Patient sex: M
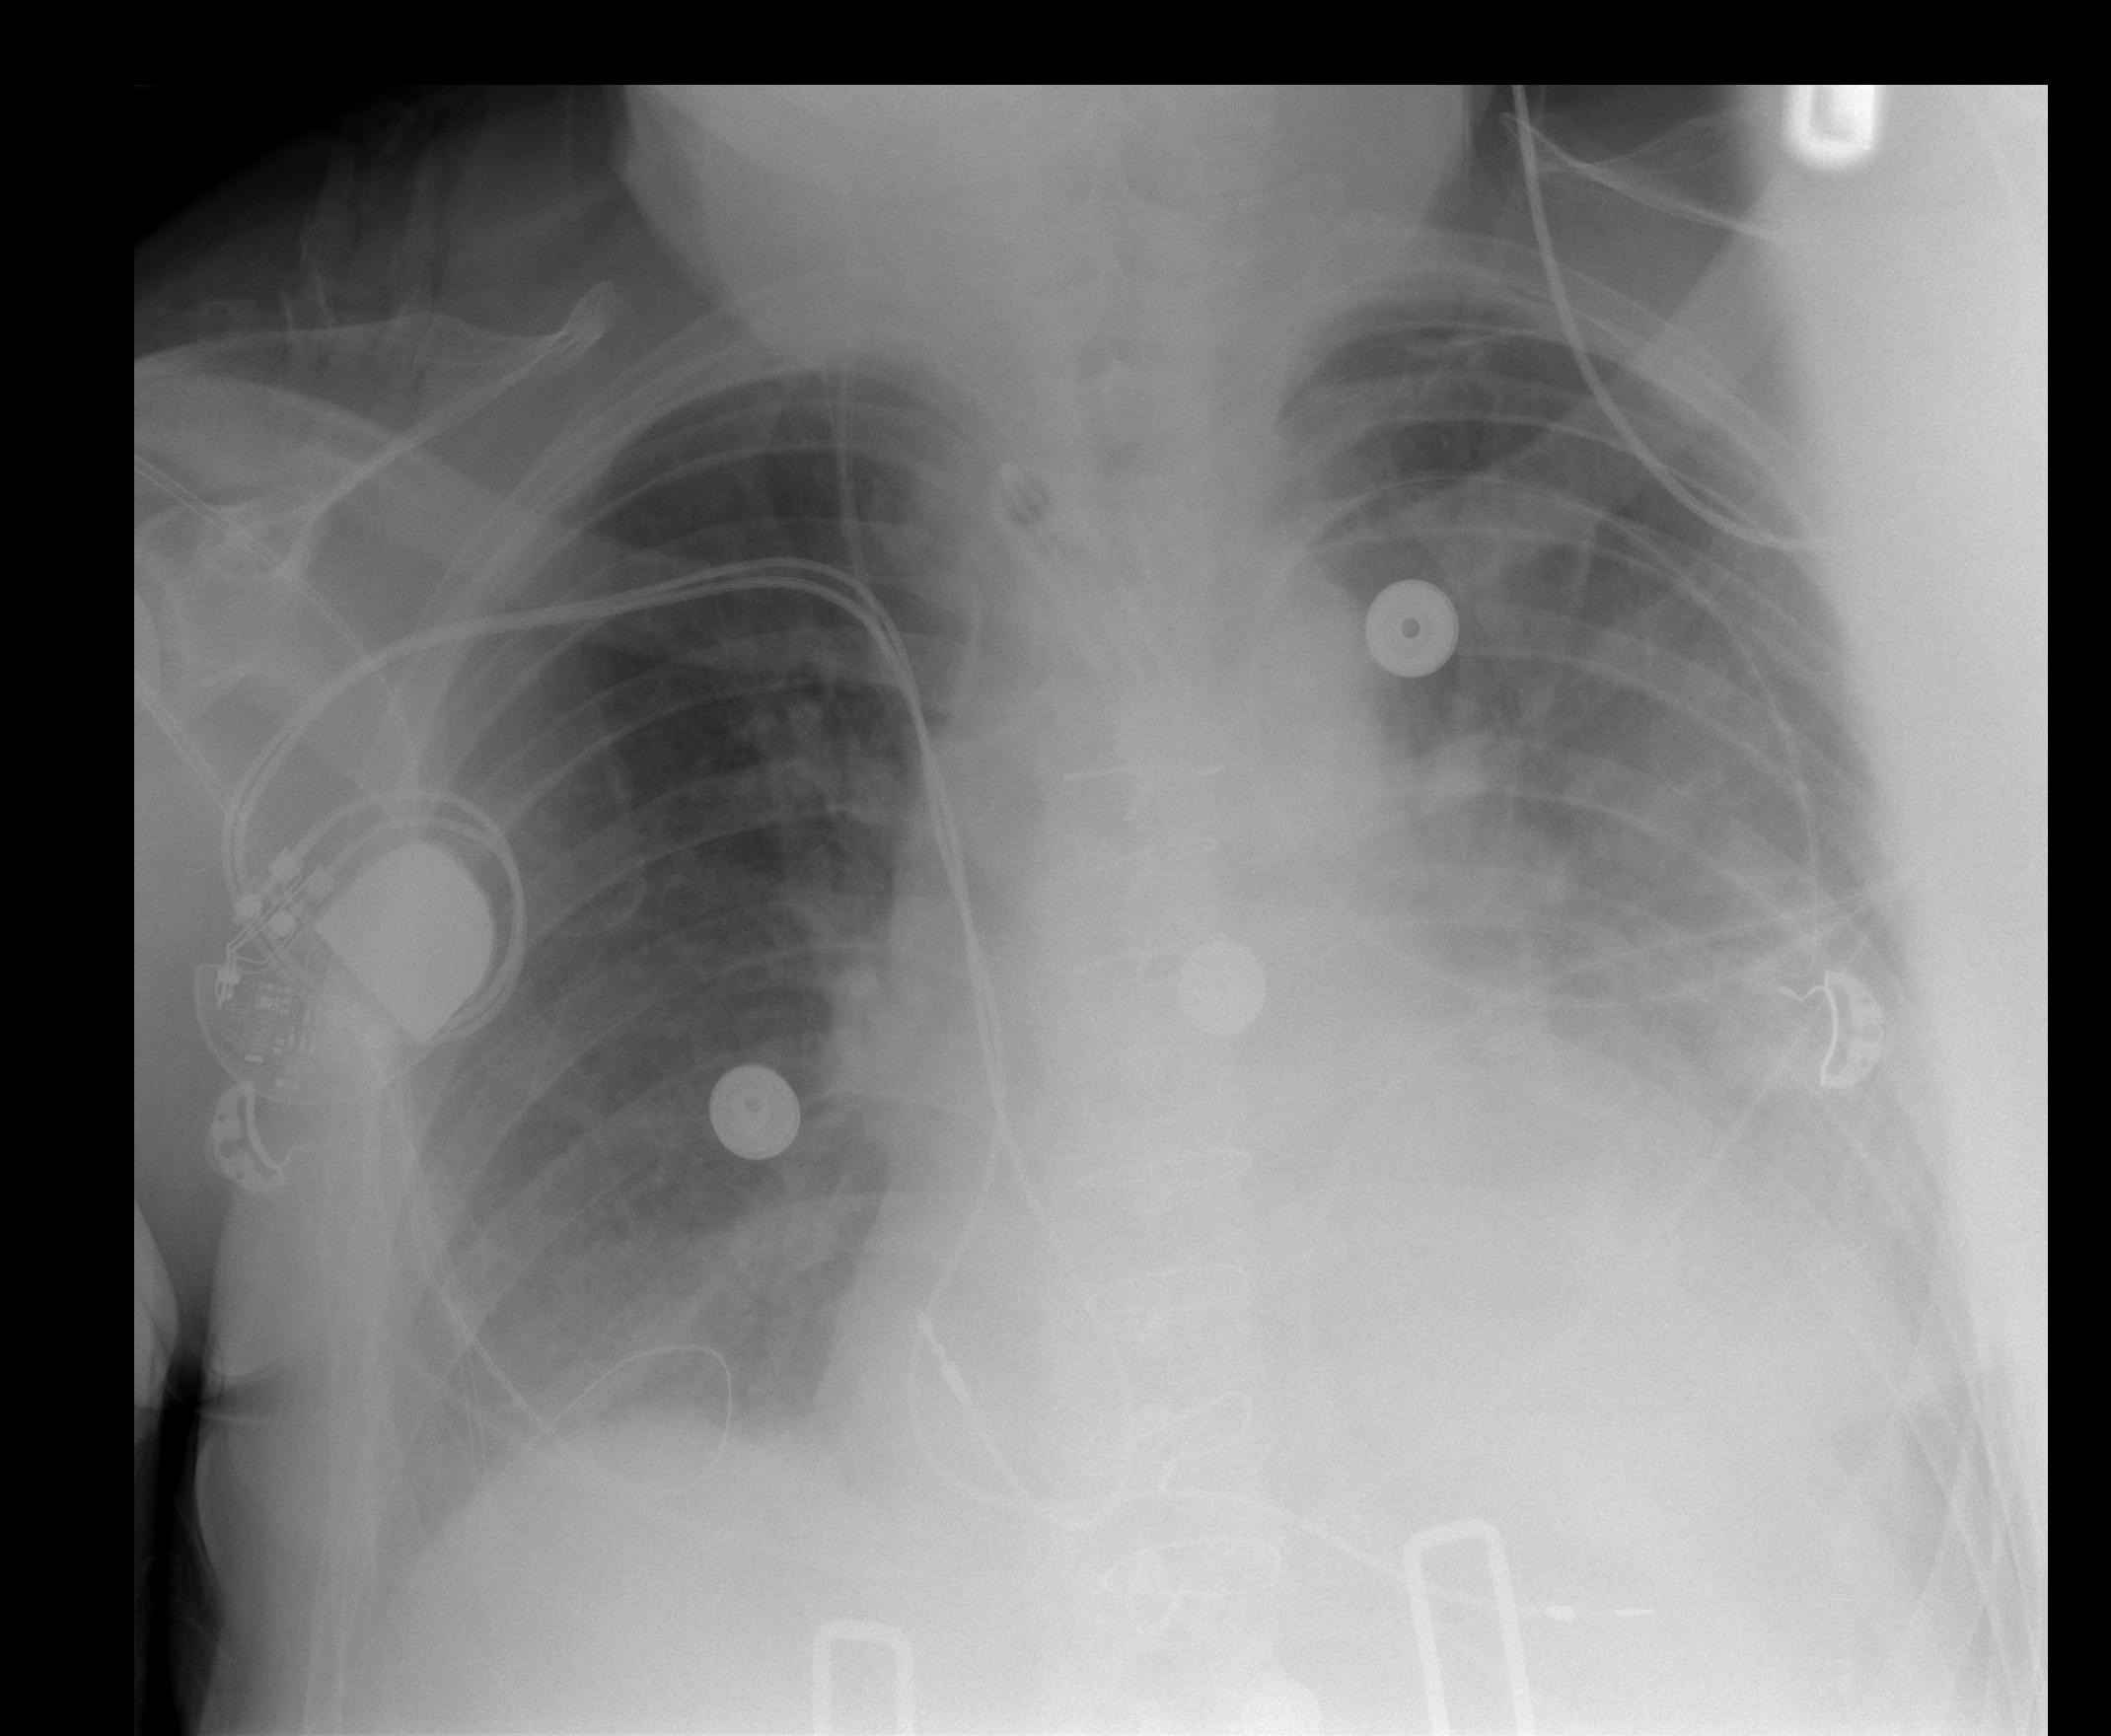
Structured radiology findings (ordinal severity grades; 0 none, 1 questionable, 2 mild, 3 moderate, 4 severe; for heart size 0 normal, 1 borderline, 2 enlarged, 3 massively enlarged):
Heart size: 2
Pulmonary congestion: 2
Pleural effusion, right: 2
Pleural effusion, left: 2
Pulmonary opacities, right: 0
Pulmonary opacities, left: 0
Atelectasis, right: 0
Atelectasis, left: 2